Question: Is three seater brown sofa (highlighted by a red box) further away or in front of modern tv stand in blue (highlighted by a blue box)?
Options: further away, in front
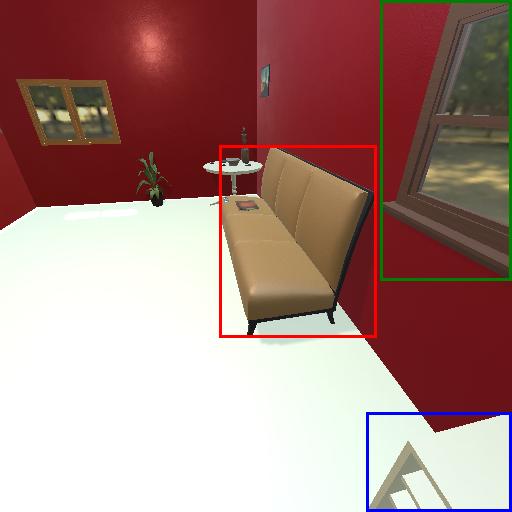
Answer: further away